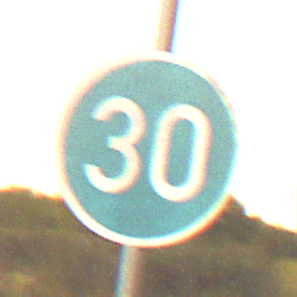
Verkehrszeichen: VorgeschriebeneMindestgeschwindigkeit
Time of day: Night
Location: Outdoor (Nature)
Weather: Clear
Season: NotSpecified
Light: Natural